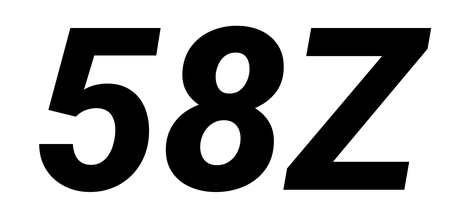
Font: Roboto-Italic_ExtraBold_Italic